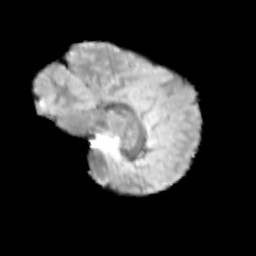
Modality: T2w
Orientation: sagittal
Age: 11
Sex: female
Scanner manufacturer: siemens
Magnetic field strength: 3 T
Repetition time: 3.8 s
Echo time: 0.07 s